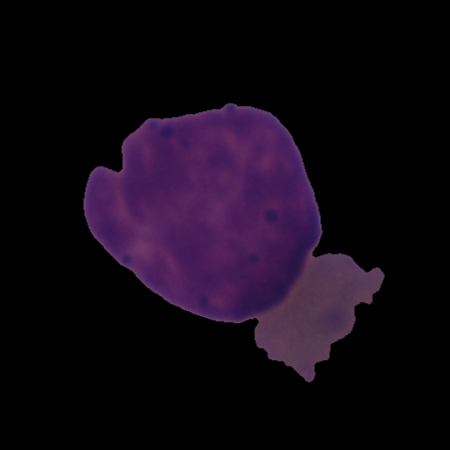
Label: cancer